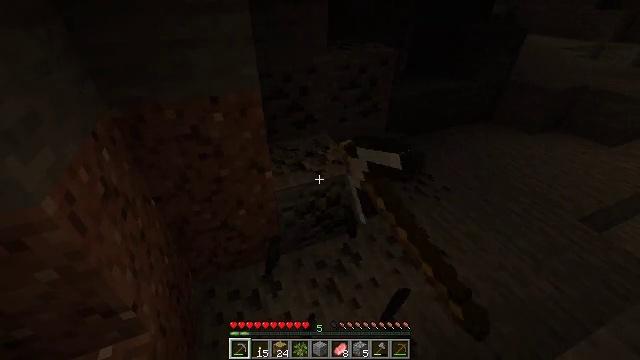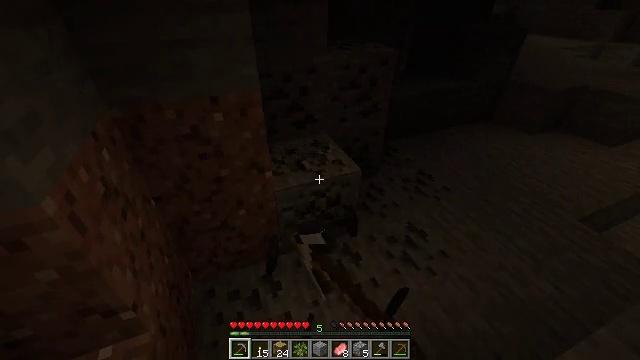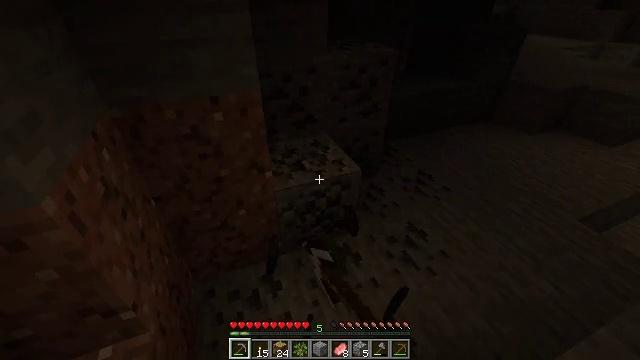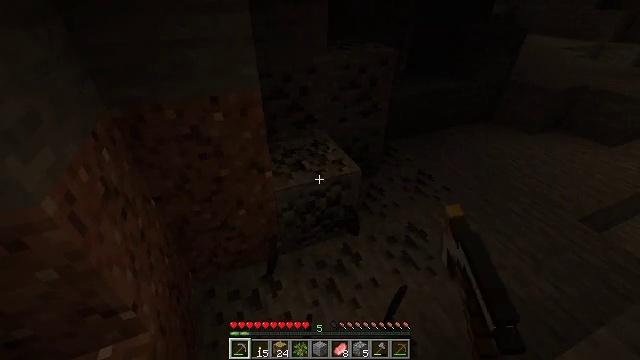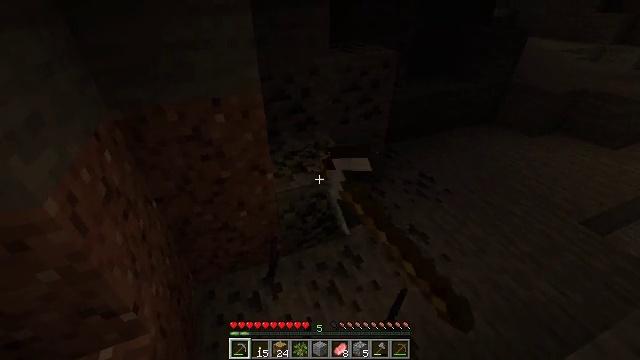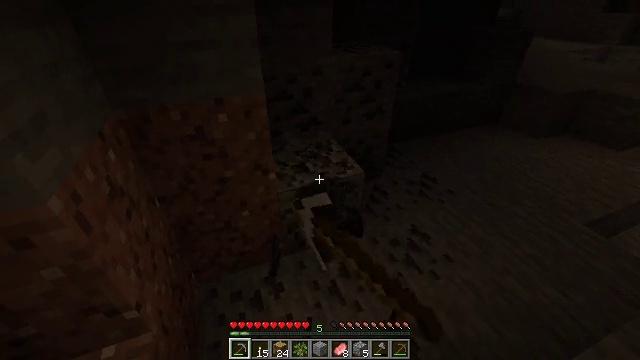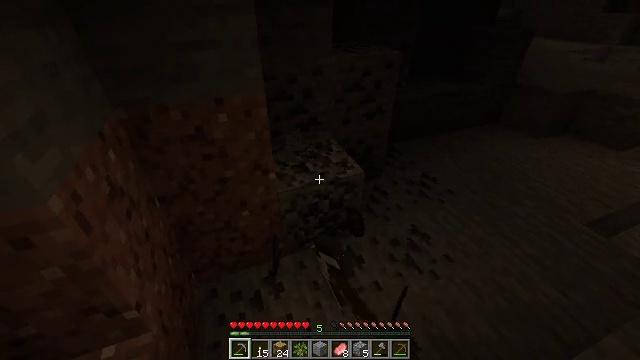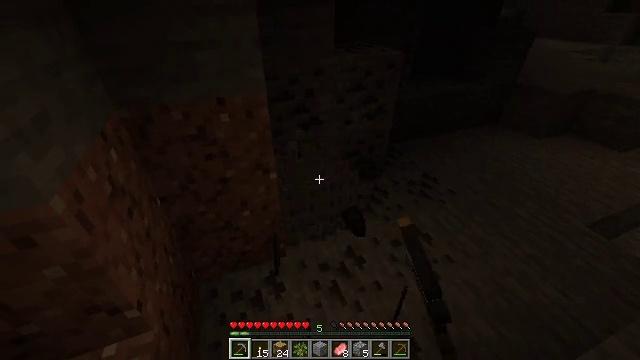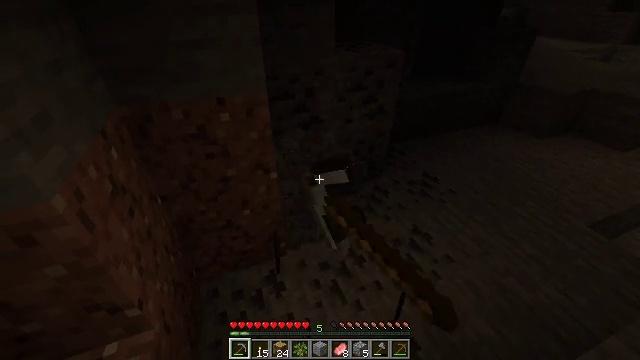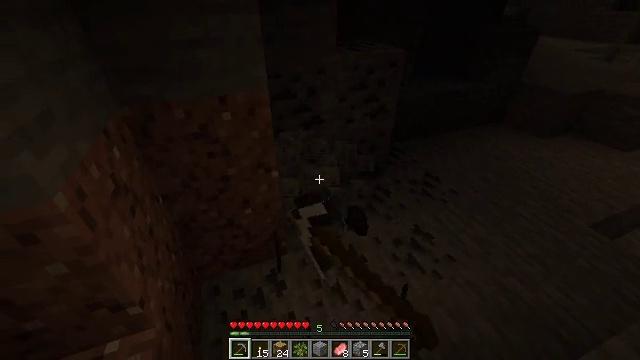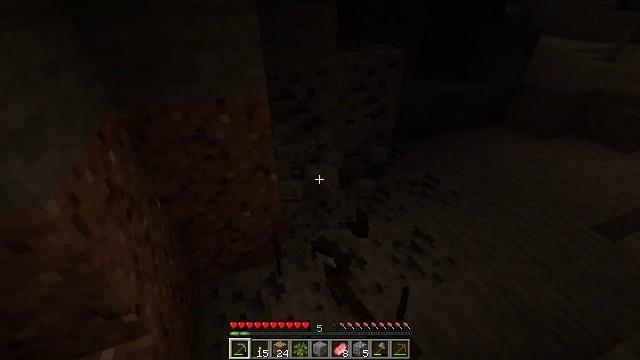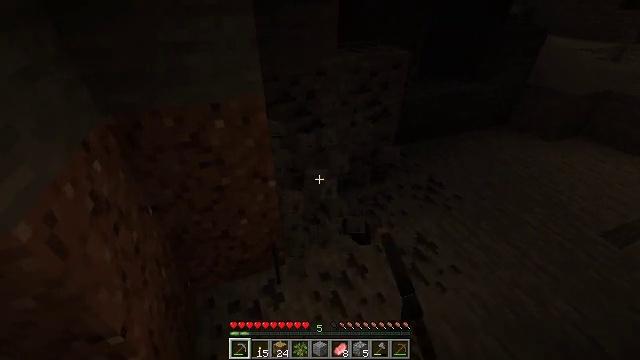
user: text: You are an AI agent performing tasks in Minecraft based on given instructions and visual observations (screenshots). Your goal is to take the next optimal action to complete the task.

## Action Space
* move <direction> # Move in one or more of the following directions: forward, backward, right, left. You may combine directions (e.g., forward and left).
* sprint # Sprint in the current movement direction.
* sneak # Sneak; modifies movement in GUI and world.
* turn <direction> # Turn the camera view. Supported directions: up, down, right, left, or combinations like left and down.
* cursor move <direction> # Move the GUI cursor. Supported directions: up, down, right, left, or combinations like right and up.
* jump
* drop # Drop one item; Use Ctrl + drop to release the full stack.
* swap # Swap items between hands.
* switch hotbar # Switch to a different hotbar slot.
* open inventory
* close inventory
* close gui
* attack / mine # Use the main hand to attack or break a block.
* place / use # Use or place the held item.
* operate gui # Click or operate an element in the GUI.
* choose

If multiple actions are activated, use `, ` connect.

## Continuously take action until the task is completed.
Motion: motion action
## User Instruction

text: Find and mine the coal ore.
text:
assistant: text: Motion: attack / mine
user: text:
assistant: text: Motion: attack / mine
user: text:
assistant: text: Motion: attack / mine
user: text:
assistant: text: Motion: attack / mine
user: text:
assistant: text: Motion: attack / mine
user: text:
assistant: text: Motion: attack / mine
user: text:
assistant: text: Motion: attack / mine
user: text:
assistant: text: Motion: attack / mine
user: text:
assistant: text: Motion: attack / mine
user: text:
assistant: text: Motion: move forward, attack / mine
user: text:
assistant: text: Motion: move forward, attack / mine
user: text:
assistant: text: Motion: attack / mine